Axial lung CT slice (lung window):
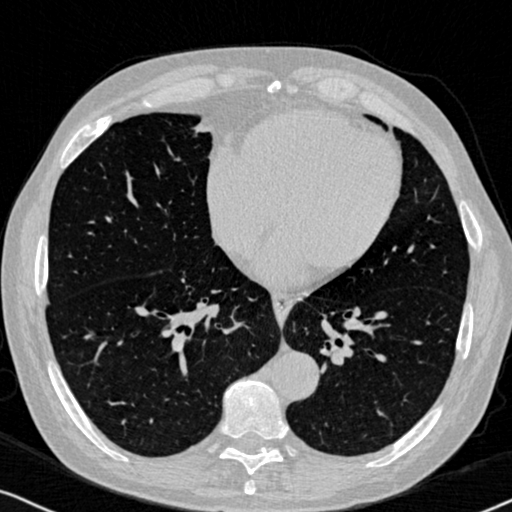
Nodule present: no